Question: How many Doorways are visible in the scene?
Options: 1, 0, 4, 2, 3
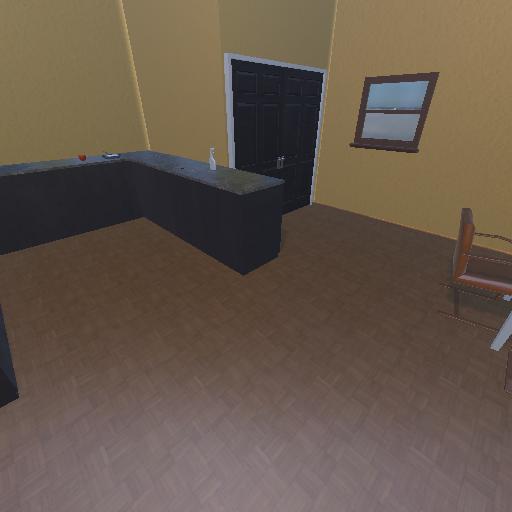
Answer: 1